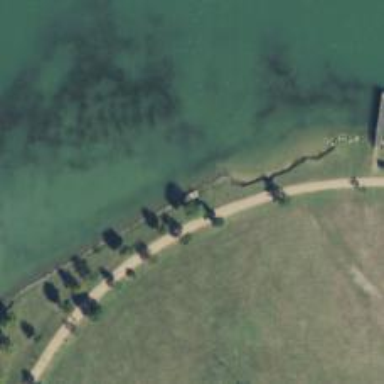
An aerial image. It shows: Man-made pier.